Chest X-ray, PA view. Patient: 26 years old, sex M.
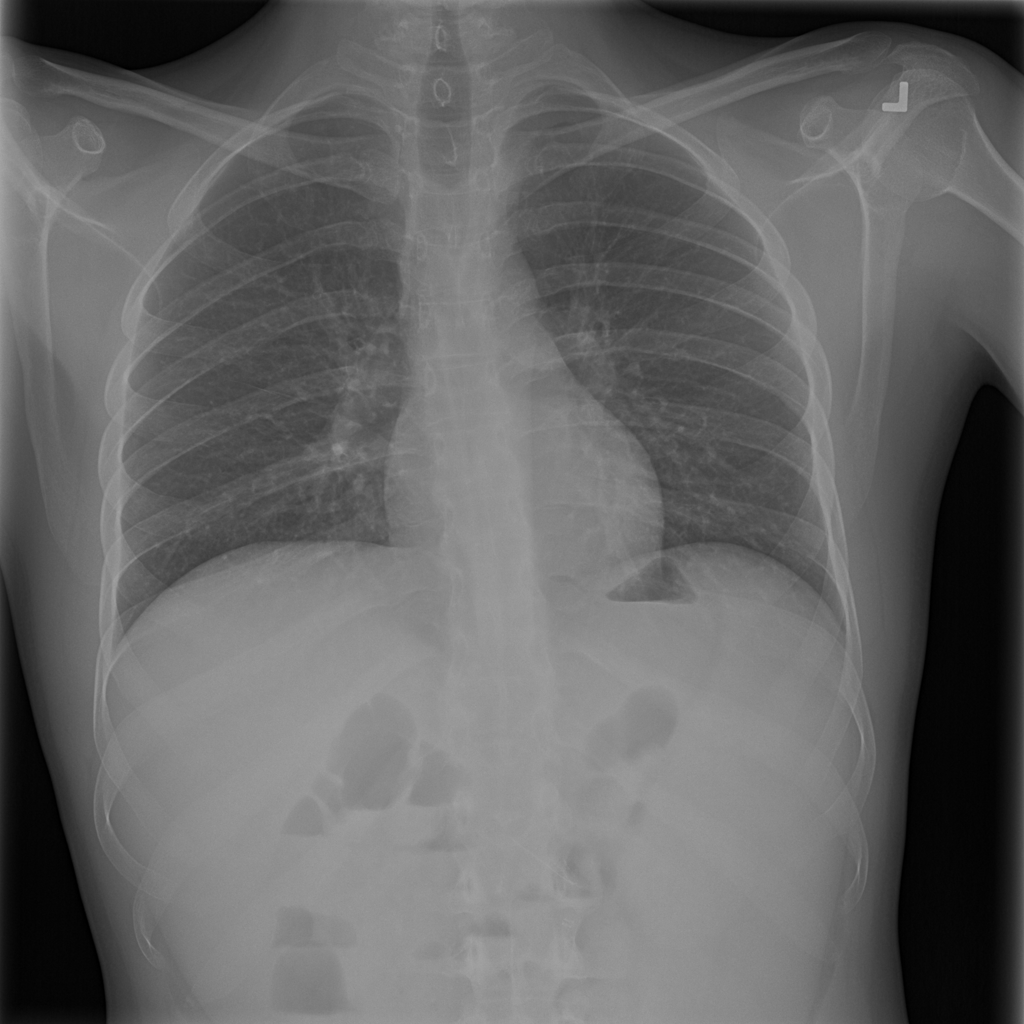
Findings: No Finding